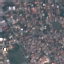
Land use / land cover class: Residential